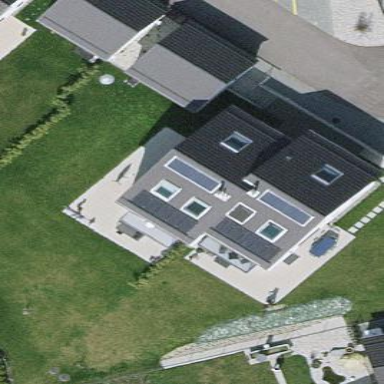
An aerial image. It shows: Simple and straightforward house.